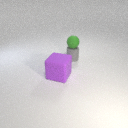
large purple rubber cube to the left of small gray rubber cylinder